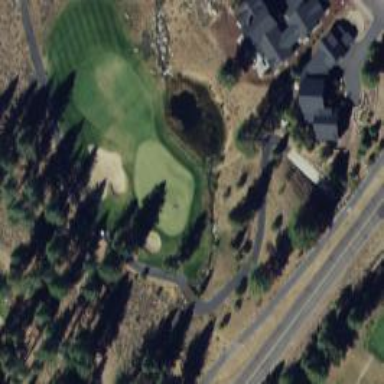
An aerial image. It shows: View of golf hole.